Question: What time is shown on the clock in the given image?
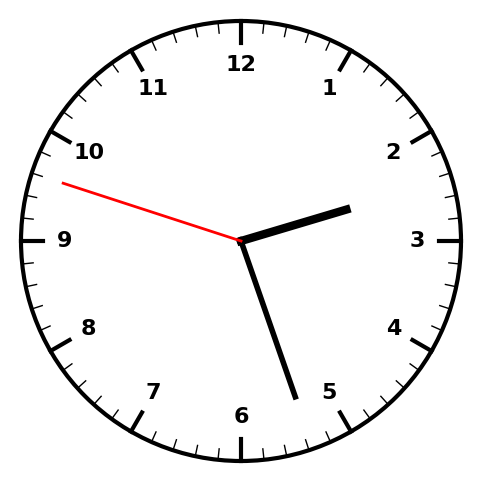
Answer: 02:26:48